Question: My problem had nothing to do with headers having "already been sent". That was simply a symptom of the problem. The as a folder was missing on their end.
I have edited my question's name to include "GoDaddy site" to maybe help someone in the future having the same issue.
Per @KennyPowers suggestion I called Go Daddy. I originally had a windows hosted account and switched to linux. Apparently the folder that 'session_start()' saves to by default did not migrate with the rest of my site, and no you cant change the default folder..at least not on my site.
GoDaddy replaced the folder on their end and everything works fine now
---
I could use a little help using
- - -
All pages are on the same domain so Im trying to do this with session_start()
This is what Ive tried:
## Page 2:
'''
<?php
// page2.php
session_start();
echo 'Welcome to page #2';
$_SESSION["guest1Last"] = $_POST["guest1Last"];
$_SESSION["guest1First"] = $_POST["guest1First"];
$_SESSION["guest1Middle"] = $_POST ["guest1Middle"];
?>
<!DOCTYPE html PUBLIC "-//W3C//DTD XHTML 1.0 Transitional//EN" "http://www.w3.org/TR/xhtml1/DTD/xhtml1-transitional.dtd">
<html xmlns="http://www.w3.org/1999/xhtml">
<head>
<meta http-equiv="Content-Type" content="text/html; charset=utf-8" />
<title>Title</title>
// more HTML and PHP stuff down here
'''
## Page 3:
'''
<?php
// page3.php
session_start();
echo 'Welcome to page #3<br />';
echo $_SESSION["guest1First"];
echo $_SESSION["guest1Middle"];
echo $_SESSION["guest1Last"];
?>
<!DOCTYPE html PUBLIC "-//W3C//DTD XHTML 1.0 Transitional//EN" "http://www.w3.org/TR/xhtml1/DTD/xhtml1-transitional.dtd">
<html xmlns="http://www.w3.org/1999/xhtml">
<head>
<meta http-equiv="Content-Type" content="text/html; charset=utf-8" />
<title>Untitled Document</title>
// more HTML and PHP stuff down here
'''
(same thing on page3)
---
'''
Warning: session_start() [function.session-start]: open(/var/chroot/home/content/08/<PHONE>/tmp/sess_3dt4c7etqd6hr28dls0bludiv4, O_RDWR) failed: No such file or directory (2) in /home/content/08/<PHONE>/html/_php/page2.php on line 4
Warning: session_start() [function.session-start]: Cannot send session cookie - headers already sent by (output started at /home/content/08/<PHONE>/html/_php/page2.php:4) in /home/content/08/<PHONE>/html/_php/page2.php on line 4
Warning: session_start() [function.session-start]: Cannot send session cache limiter - headers already sent (output started at /home/content/08/<PHONE>/html/_php/page2.php:4) in /home/content/08/<PHONE>/html/_php/page2.php on line 4
Welcome to page #2
Warning: Unknown: open(/var/chroot/home/content/08/<PHONE>/tmp/sess_3dt4c7etqd6hr28dls0bludiv4, O_RDWR) failed: No such file or directory (2) in Unknown on line 0
Warning: Unknown: Failed to write session data (files). Please verify that the current setting of session.save_path is correct () in Unknown on line 0
'''
The part makes me think session_start() is not in the right place on the page but its at the top where I believe it should be. That said it seams likely that "" is where the problem is starting, for obvious reasons. I would greatly appreciate if someone could point me in the direction of what i am doing wrong.
---
'''
<?php
session_start();
ini_set('session.save_path', '/var/chroot/home/content/08/<PHONE>/html/tmp');
echo 'Welcome to page #1';
$_SESSION["guest1Last"] = $_POST["guest1Last"];
$_SESSION["guest1First"] = $_POST["guest1First"];
$_SESSION["guest1Middle"] = $_POST ["guest1Middle"];
?>
'''
- - 'ini_set('session.save_path', '/var/chroot/home/content/08/<PHONE>/html/tmp');'- - 'session_save_path('/home/content/04/<PHONE>/html/tmp');'- 'session_save_path('/home/content/04/<PHONE>/html/tmp');'
Im still getting the same error
'''
Warning: session_start() [function.session-start]: open(/var/chroot/home/content/08/<PHONE>/tmp/sess_3659a32a50e33e5f918a9e39d70a1668, O_RDWR) failed: No such file or directory
'''
am I not setting the folder destination correctly?
---

Per @KennyPowers suggestion I called Go Daddy. I originally had a windows hosted account and switched to linux. Apparently that folder did not migrate with the rest of my site, and no you cant change the default folder..at least not on my site.
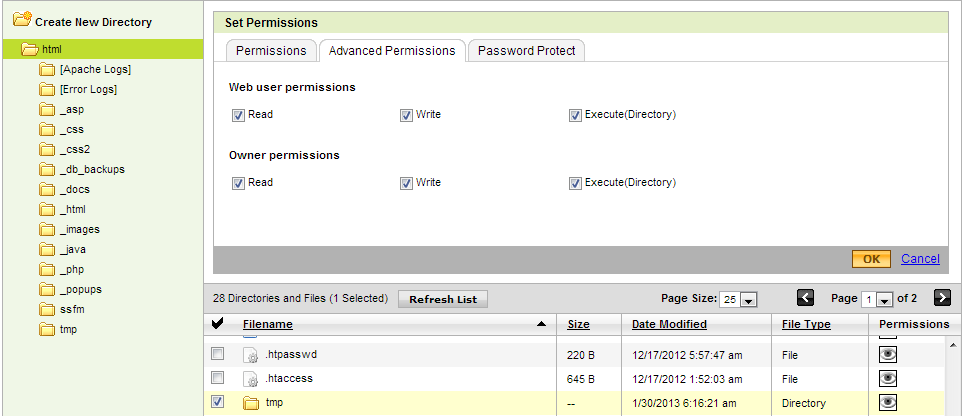
Answer: The problem you have is that you don't have tmp. The first error says about that:
'''
Warning: session_start() [function.session-start]: open(/var/chroot/home/content/08/<PHONE>/tmp/sess_3dt4c7etqd6hr28dls0bludiv4, O_RDWR) failed: No such file or directory (2) in /home/content/08/<PHONE>/html/_php/page2.php on line 4
'''
That's why the session can't start. See ""
You need to create '/var/chroot/home/content/08/<PHONE>/tmp/' and set read/write permission on that directory.
You can change session temp direcotry by using the next function from your php script:
'''
ini_set('session.save_path', '/session/directory/goes/here');
'''
The warnings you get after this one tell you that there was some data sent back to your browser - which was actually the first warning text. It will be fixed right after you fix tmp directory issue.